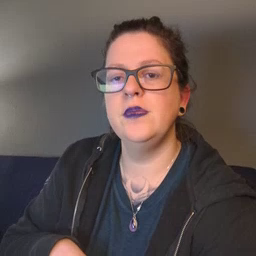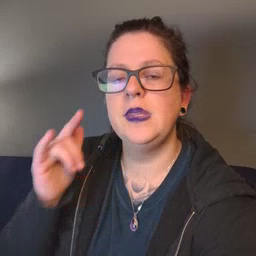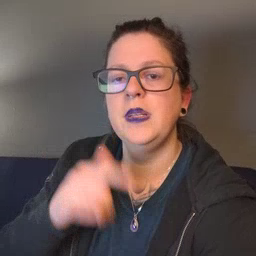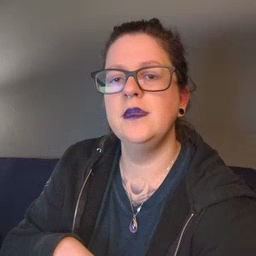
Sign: airplane